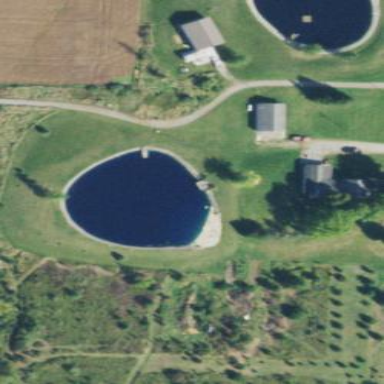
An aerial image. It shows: Pond serving as swimming area in the natural surroundings.